Aerial crown-view tile of a tropical tree (Barro Colorado Island, Panama), acquired 20241216:
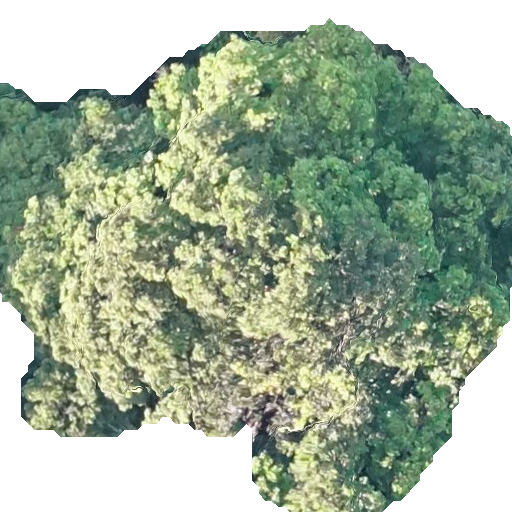
Species: Prioria copaifera
GBIF accepted scientific name: Prioria copaifera
Crown area: 284.969 m²